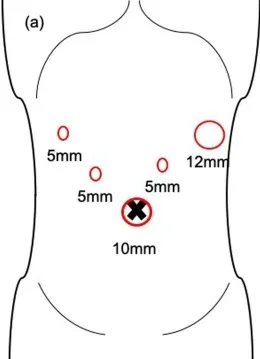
Schematic illustration of. Port placement.
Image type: pathology (immunostaining)